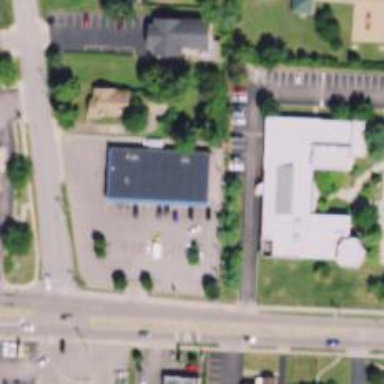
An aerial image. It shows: Convenience shop.